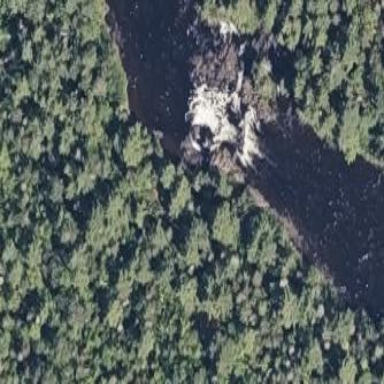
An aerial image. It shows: Beautiful waterfall surrounded by natural water.